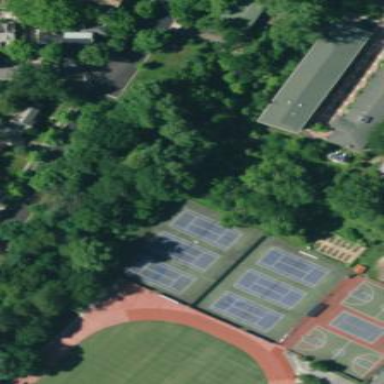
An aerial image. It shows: Sports centre dedicated to tennis.